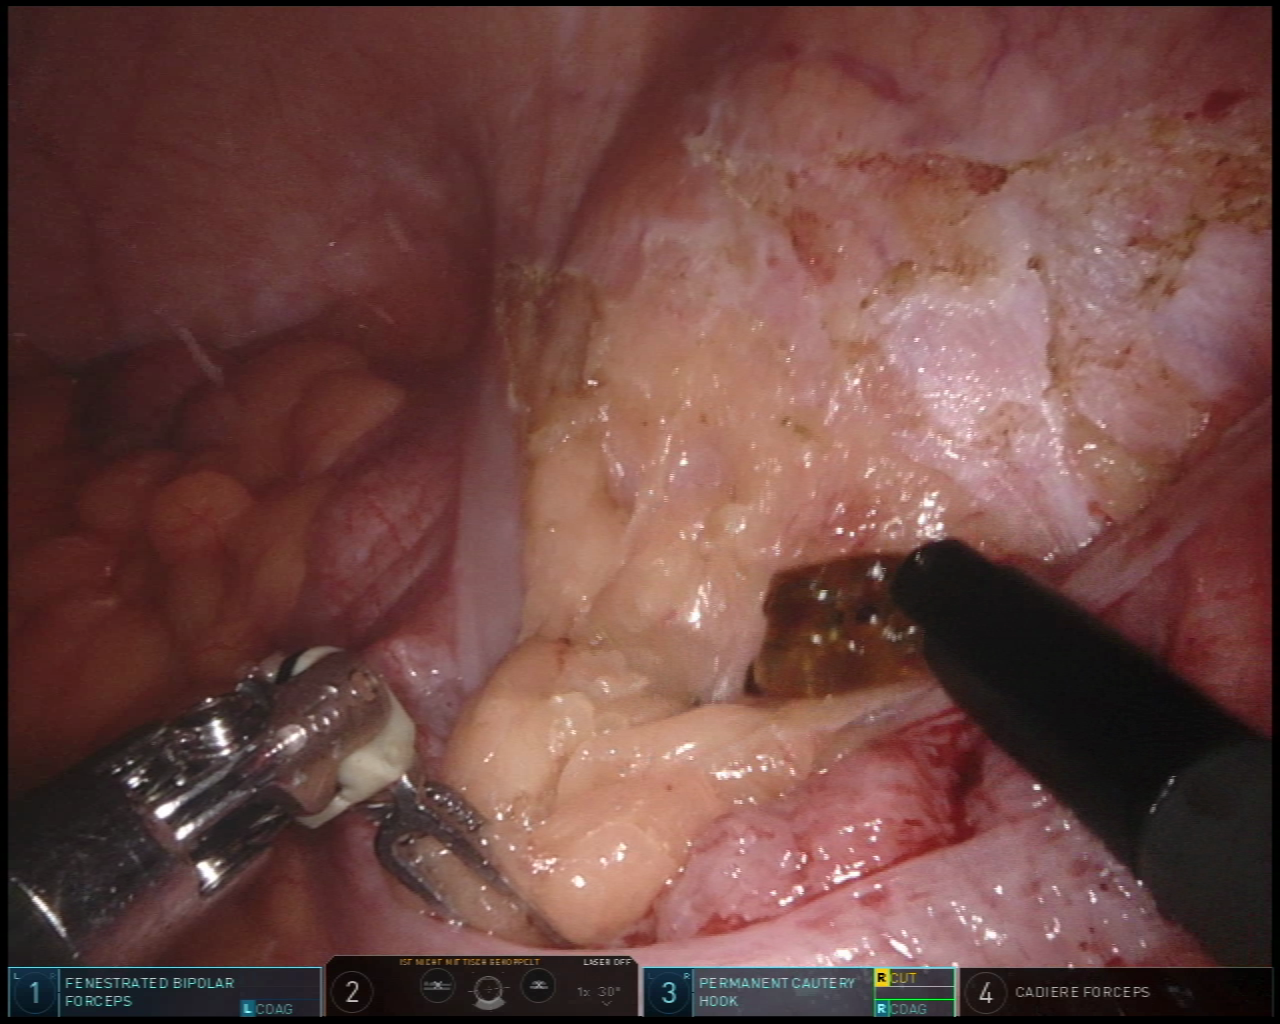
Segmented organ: abdominal_wall
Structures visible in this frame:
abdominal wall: yes
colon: yes
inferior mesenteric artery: no
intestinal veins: no
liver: no
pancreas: no
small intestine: no
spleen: no
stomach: no
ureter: no
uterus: no
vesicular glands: no